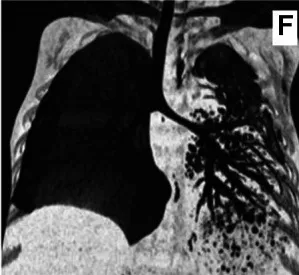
Airway reconstruction. Multiple saccular changes in the left lung, indicating necrotizing pneumonia.
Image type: radiology (mri)